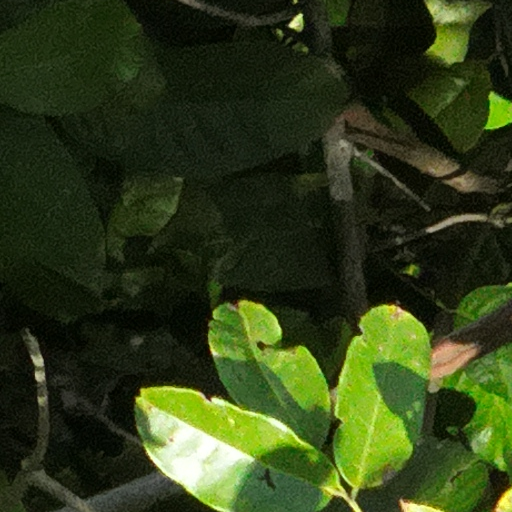
Species: Andira inermis
GBIF accepted scientific name: Andira inermis
Crown area (m\u00b2): 303.71